Question: Would like to store IP address of everybody who is coming to the site. What is the best approach to do this. Lets say have model
'''
class ip(models.Model):
pub_date = models.DateTimeField('date published')
ip_address = models.GenericIPAddressField()
'''
What would be the code in models or in views or somewhere that I would save it in the database also would like to save it with user-agent info similar to this.

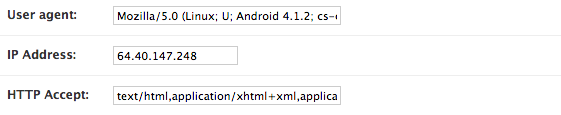
Answer: In views.py:
'''
....
x_forwarded_for = request.META.get('HTTP_X_FORWARDED_FOR')
if x_forwarded_for:
ipaddress = x_forwarded_for.split(',')[-1].strip()
else:
ipaddress = request.META.get('REMOTE_ADDR')
get_ip= ip() #imported class from model
get_ip.ip_address= ipaddress
get_ip.pub_date = datetime.date.today() #import datetime
get_ip.save()
'''